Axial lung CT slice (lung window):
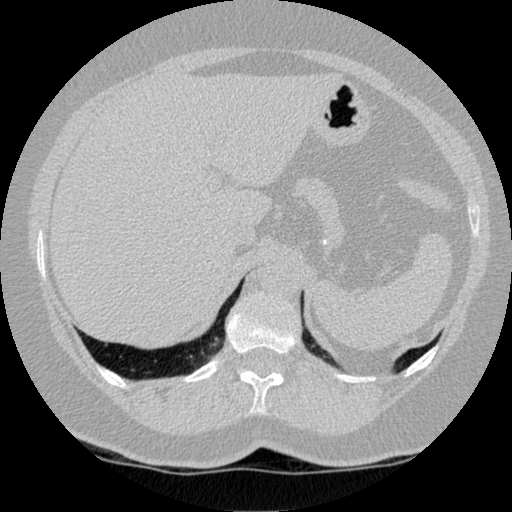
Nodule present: no